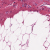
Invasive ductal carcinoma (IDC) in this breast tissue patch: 0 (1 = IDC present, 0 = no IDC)